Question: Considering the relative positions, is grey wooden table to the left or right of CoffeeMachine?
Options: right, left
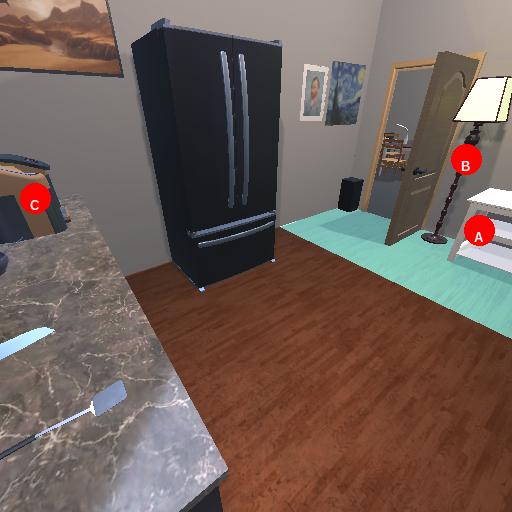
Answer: right